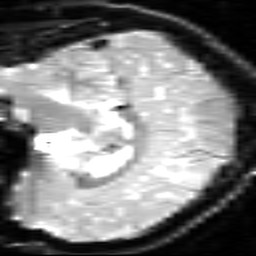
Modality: inplaneT2
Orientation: sagittal
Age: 22
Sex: male